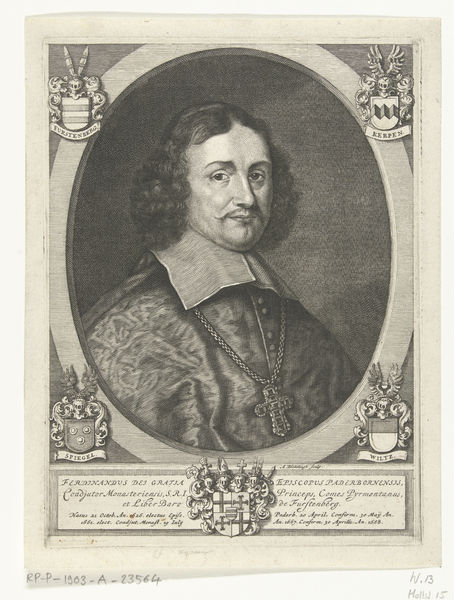
Titel: Portret van Ferdinand van Furstenberg, prins-bisschop van Paderborn
Künstler: Abraham Bloteling
Standort: Amsterdam
Institution: Rijksmuseum
Schlagwörter: mann, nase, bart, gesicht, kragen, rahmen, portrait, signatur, haare, oval, schrift, kreuz, druck, schwarz weiss, schwert, buchseite, wappen